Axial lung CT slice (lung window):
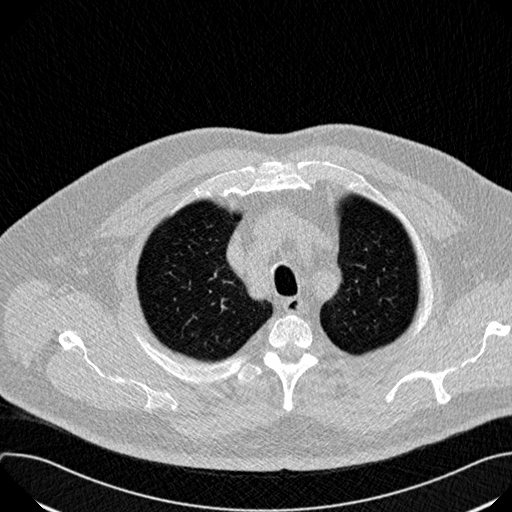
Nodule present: no